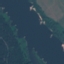
Land use / land cover class: River